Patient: sex M, age 73
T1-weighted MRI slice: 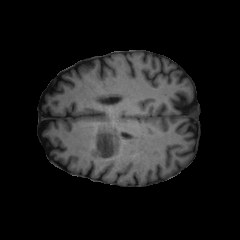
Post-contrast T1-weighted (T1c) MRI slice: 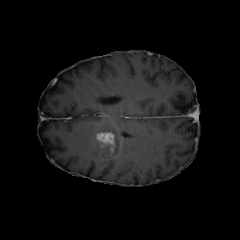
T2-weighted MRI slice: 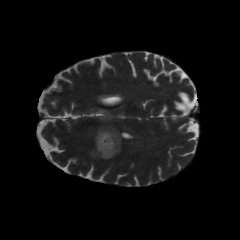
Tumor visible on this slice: yes
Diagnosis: Glioblastoma, IDH-wildtype
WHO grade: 4